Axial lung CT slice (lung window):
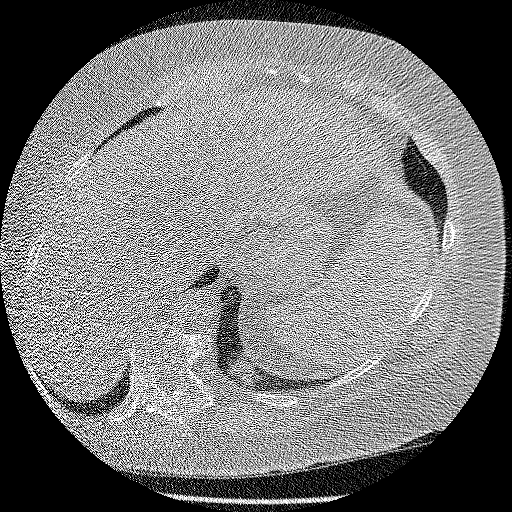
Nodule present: no